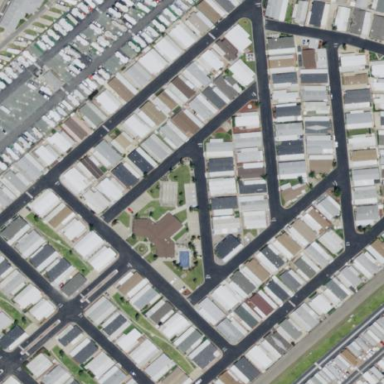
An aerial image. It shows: Residential area designated as mobile home park.